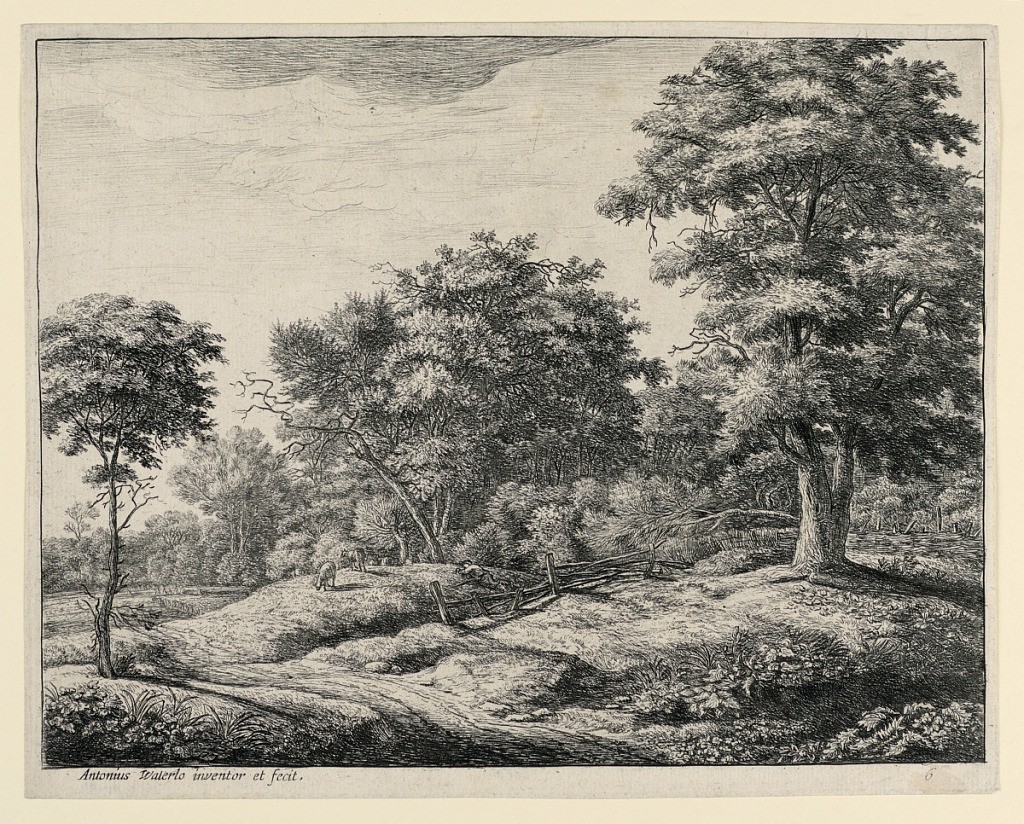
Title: Landscape with a Cow-Herd Asleep on a Grassy Bank
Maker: Antoni Waterloo, 1618–1677
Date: ca. 1650
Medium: Etching on paper
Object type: Print
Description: A road traverses rolling fields, in which cattle graze left center middle distance. Nearby, a hersman sleeps. A large tree in right center foreground.